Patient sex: M
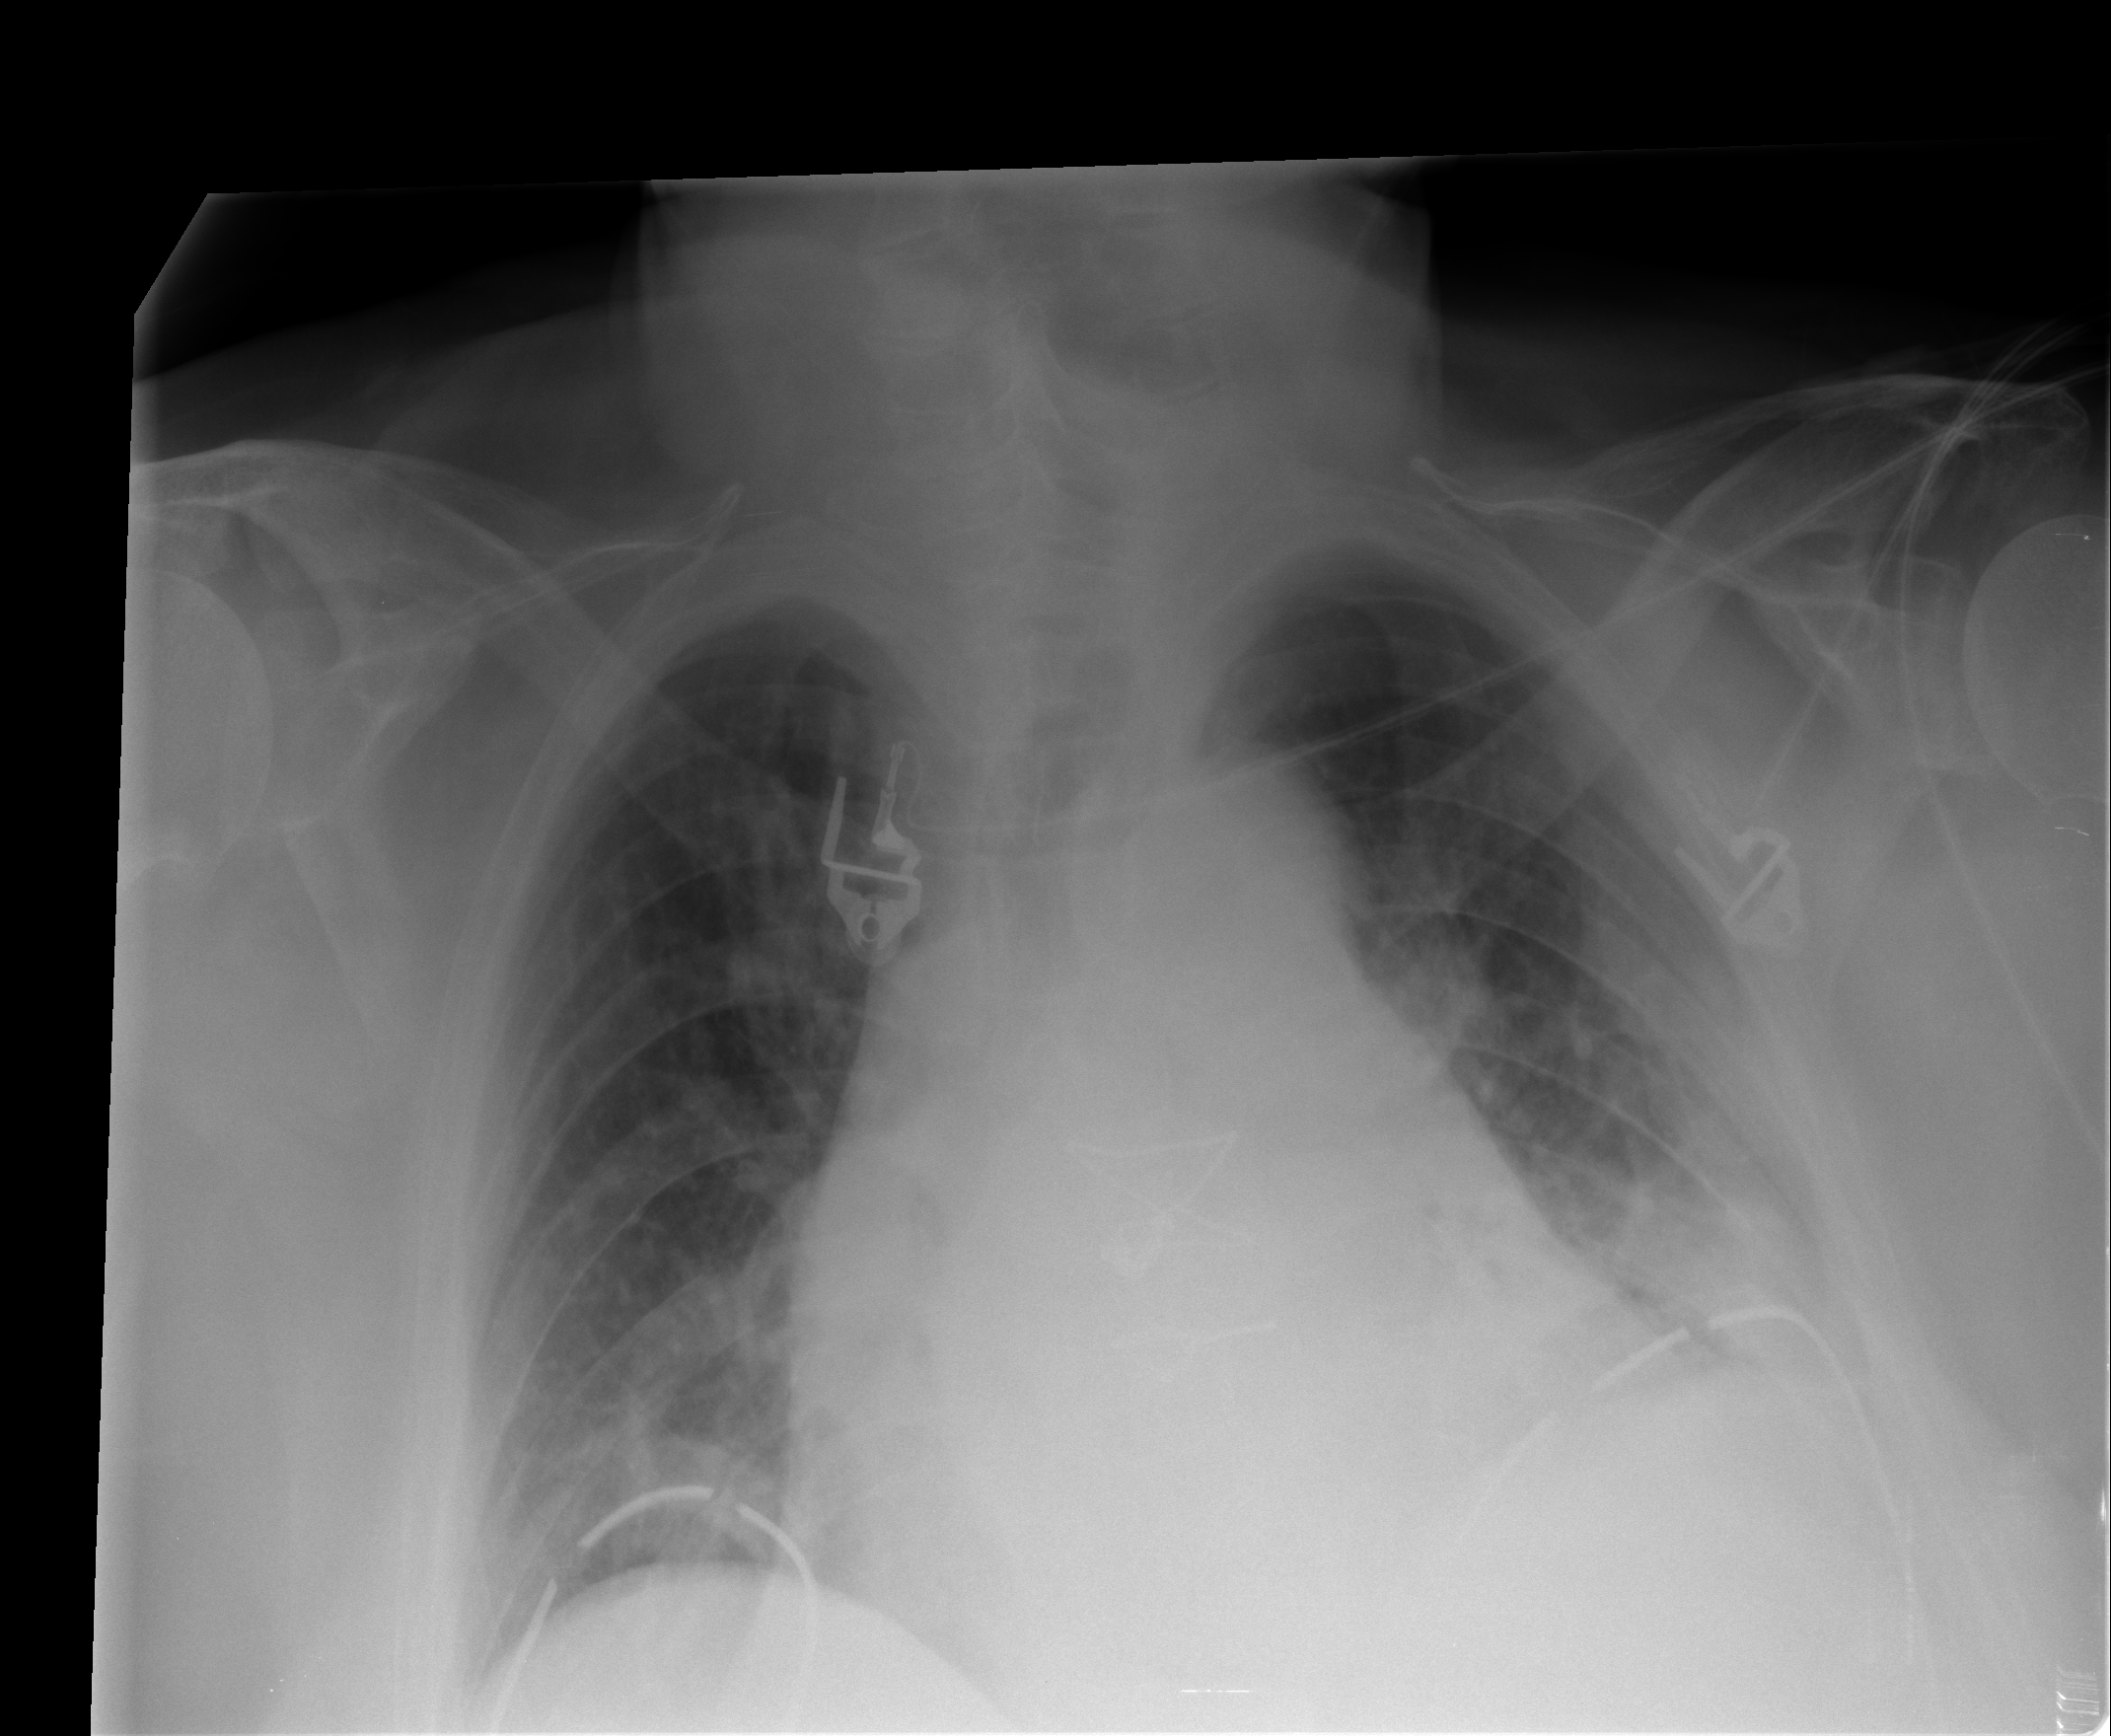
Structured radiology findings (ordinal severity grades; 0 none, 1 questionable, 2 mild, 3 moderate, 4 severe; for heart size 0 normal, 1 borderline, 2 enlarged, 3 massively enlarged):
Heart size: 2
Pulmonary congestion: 2
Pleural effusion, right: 0
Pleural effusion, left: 2
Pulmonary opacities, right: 0
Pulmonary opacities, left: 1
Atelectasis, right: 1
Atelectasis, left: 2